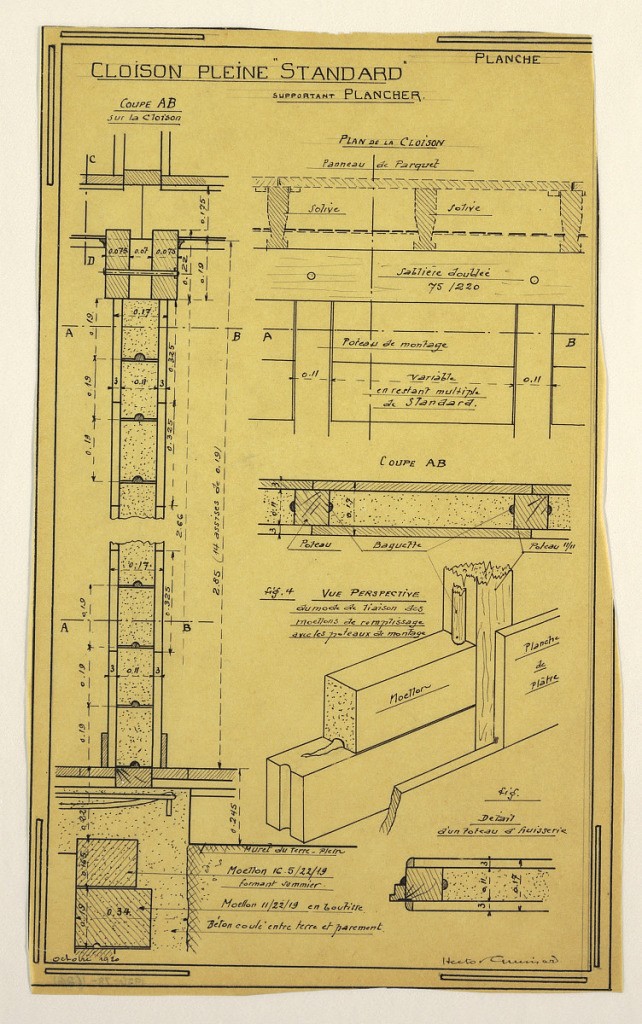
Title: Design for a Mass-Operational House Designed by Hector Guimard, Wall Construction
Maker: Hector Guimard, French, 1867–1942
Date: October 1920
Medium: Pen and black ink, graphite on tracing paper
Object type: Drawing
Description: Design for a mass-operational house by Guimard, detailing the construction of the walls.